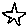
Label: star